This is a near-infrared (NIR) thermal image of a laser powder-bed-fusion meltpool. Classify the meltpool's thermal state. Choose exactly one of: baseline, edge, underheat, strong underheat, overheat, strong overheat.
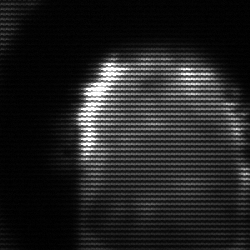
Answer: baseline